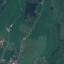
Land use / land cover class: Pasture